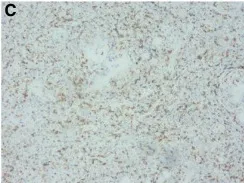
Immunohistochemical stains. Revealed the tumor cells expressing cytoplasmic CD3 , CD30.
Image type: pathology (immunostaining)